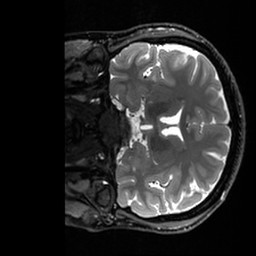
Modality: T2w
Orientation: coronal